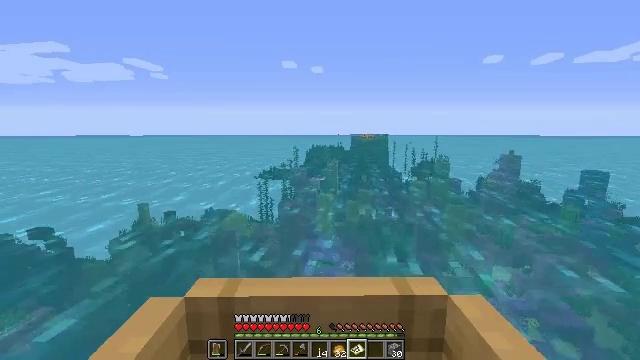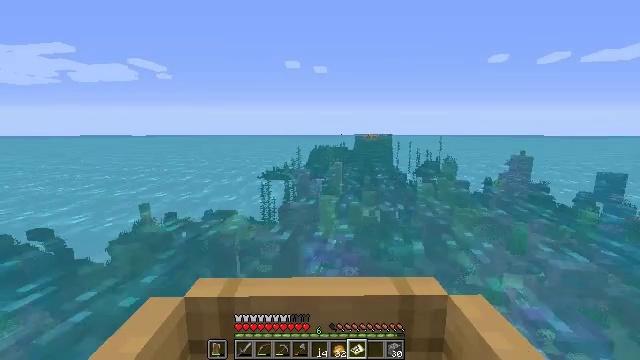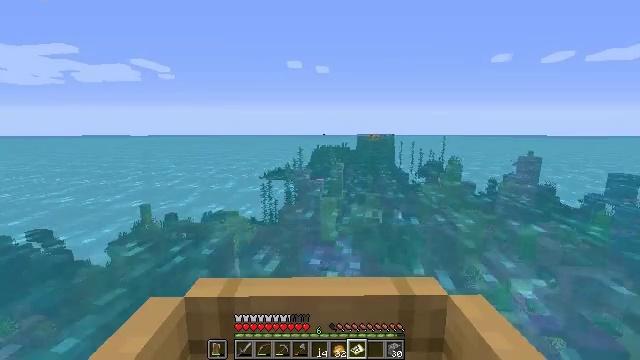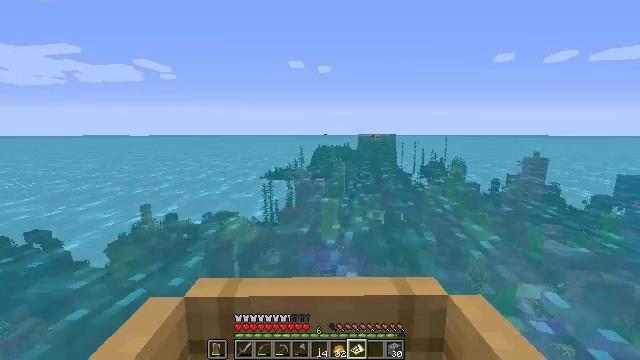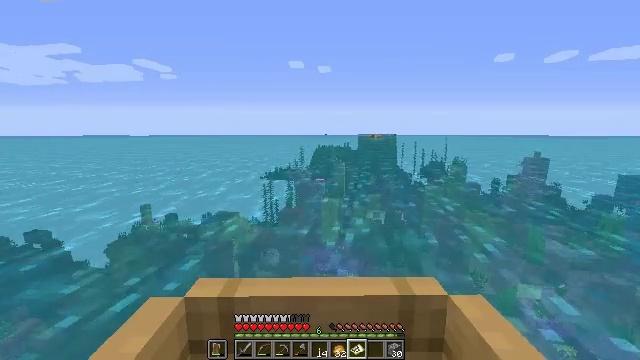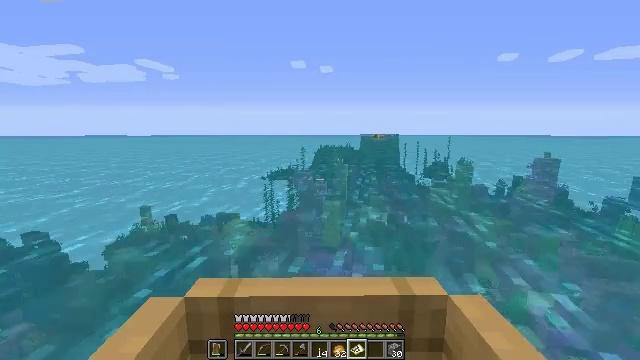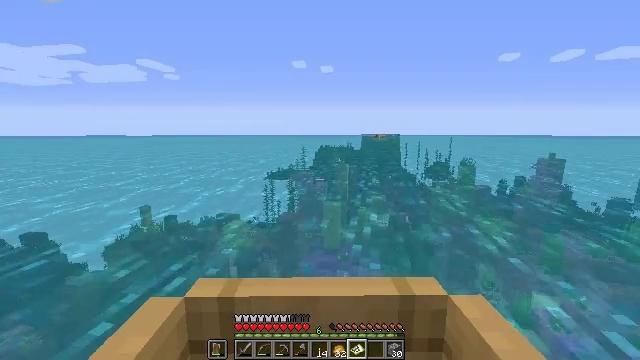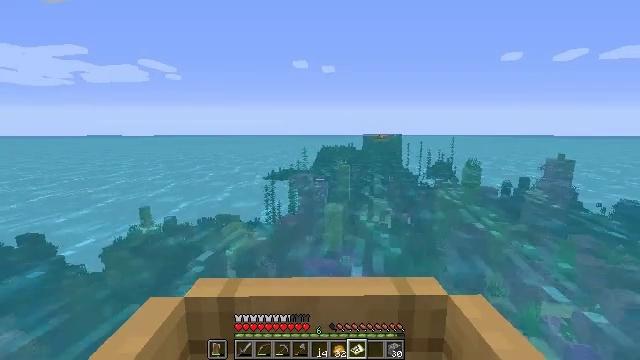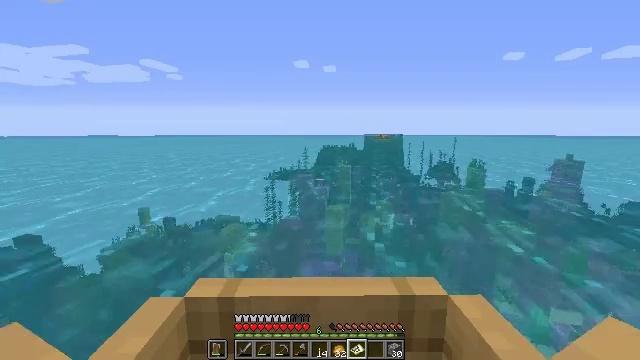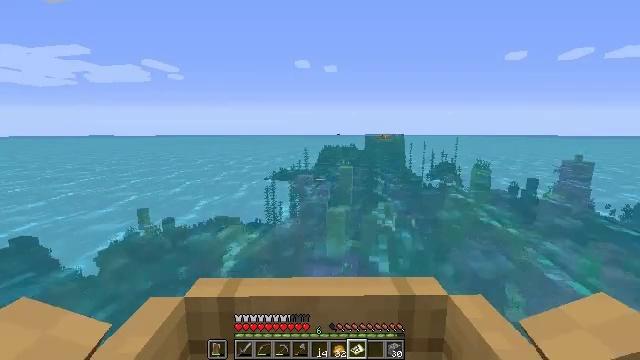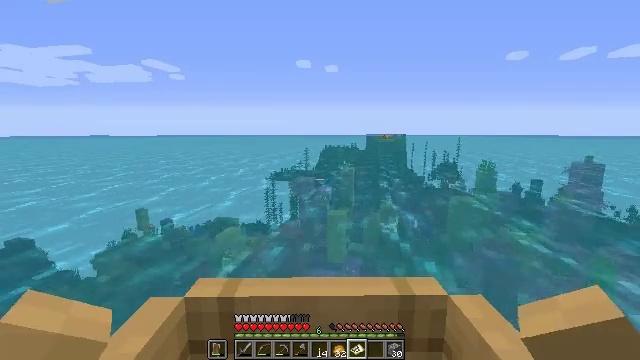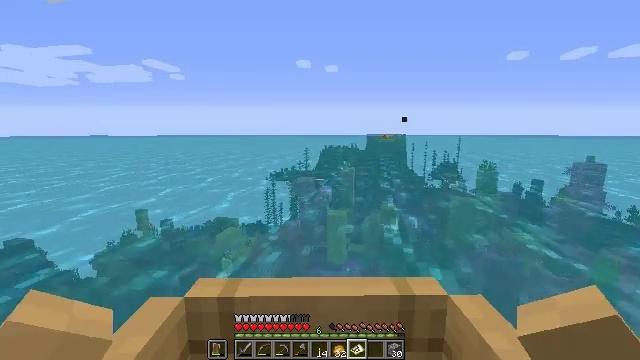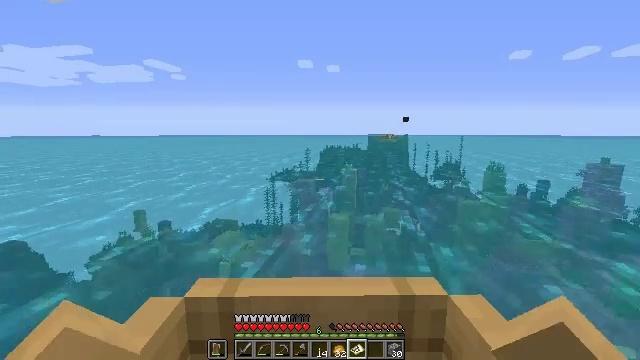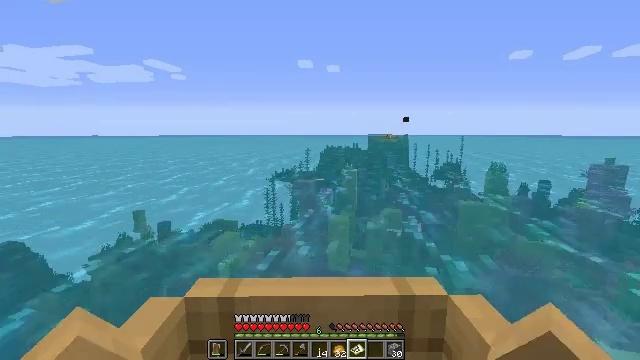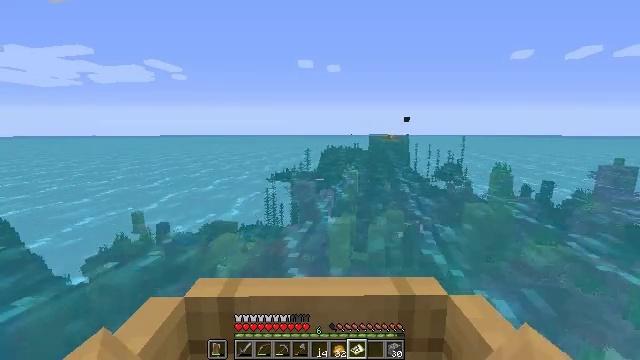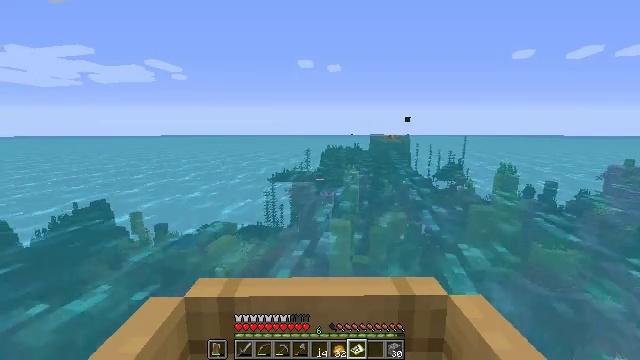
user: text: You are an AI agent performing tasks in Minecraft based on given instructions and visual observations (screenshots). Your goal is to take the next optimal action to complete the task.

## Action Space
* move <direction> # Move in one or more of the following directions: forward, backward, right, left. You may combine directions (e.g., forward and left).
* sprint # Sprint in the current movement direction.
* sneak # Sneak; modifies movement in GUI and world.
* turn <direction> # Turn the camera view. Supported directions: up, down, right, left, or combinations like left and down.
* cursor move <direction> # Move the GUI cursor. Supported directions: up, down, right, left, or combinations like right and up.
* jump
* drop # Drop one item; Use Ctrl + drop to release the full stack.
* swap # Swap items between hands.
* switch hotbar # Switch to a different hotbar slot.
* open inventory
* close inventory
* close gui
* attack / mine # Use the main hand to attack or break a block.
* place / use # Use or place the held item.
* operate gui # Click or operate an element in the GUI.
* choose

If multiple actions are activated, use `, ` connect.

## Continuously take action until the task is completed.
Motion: motion action
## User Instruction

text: Gather sand from the desert.
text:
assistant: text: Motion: move forward
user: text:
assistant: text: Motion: move forward
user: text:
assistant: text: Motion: move forward
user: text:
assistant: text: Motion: move forward
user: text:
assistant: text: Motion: move forward
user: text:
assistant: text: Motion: move forward
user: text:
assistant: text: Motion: move forward
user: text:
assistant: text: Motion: move forward
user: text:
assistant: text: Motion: move forward
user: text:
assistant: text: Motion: move forward
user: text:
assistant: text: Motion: move forward
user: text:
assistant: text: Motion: move forward
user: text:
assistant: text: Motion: move forward
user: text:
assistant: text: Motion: move forward
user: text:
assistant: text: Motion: move forward
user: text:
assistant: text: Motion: move forward
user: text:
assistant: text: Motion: move forward
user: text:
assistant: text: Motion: move forward
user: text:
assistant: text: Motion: move forward
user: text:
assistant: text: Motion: move forward
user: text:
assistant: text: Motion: turn right and up, open inventory
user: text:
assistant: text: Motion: turn right, open inventory
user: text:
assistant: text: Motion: turn right
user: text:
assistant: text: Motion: turn right
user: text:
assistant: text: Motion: turn right and down
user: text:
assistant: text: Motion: sneak, turn left and down
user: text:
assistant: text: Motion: sneak, turn left
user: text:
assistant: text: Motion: sneak, turn down
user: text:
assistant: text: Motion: sneak
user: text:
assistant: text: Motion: sneak, turn right and up